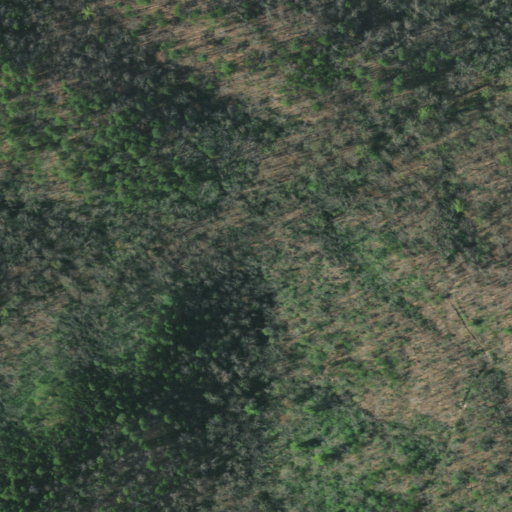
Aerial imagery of valley in Tennessee named Boardtree Hollow containing mixed forest, deciduous forest, and evergreen forest